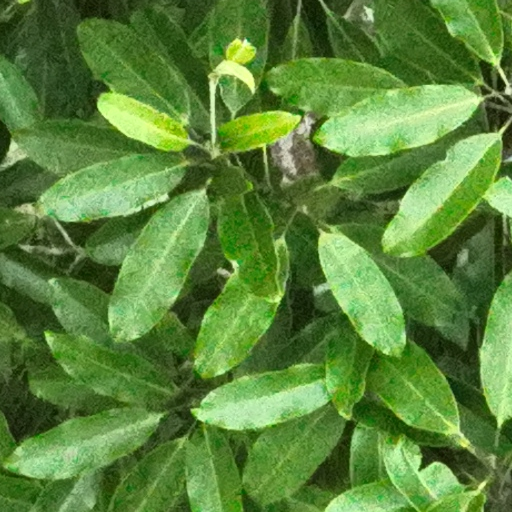
Species: Ocotea leptobotra
GBIF accepted scientific name: Ocotea leptobotra
Crown area (m\u00b2): 369.256